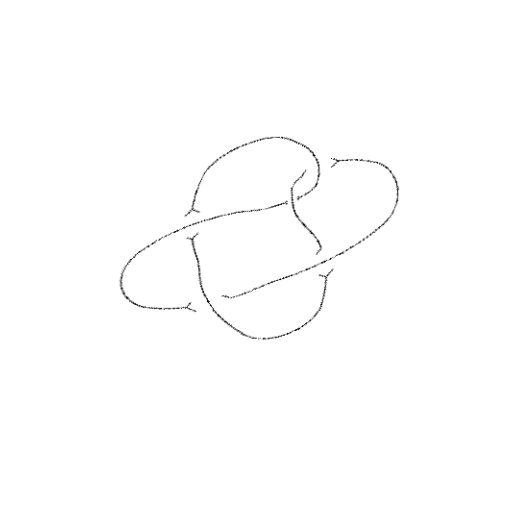
Crossing number: 5